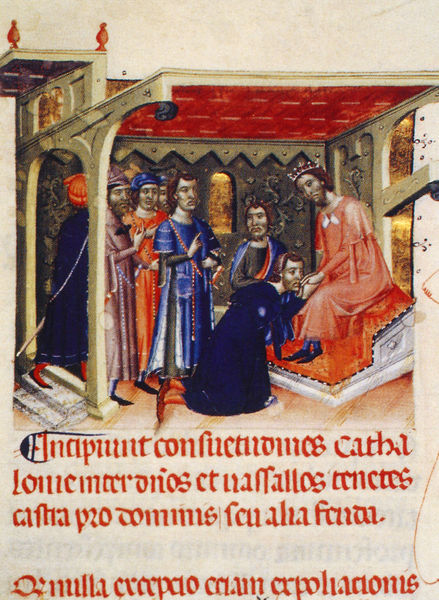
Titel: Llibre Verd de Barcelona
Institution: Barcelona, Arxiu Històric de la Ciutat de Barcelona
Schlagwörter: blau, gruppe, hand, himmel, menschen, sitzen, fenster, grau, hut, kleid, männer, raum, säule, dach, gebäude, haus, rot, malerei, hemd, silber, stehen, bild, hände, gewand, gold, krone, ornage, schrift, küssen, papier, bogen, kette, könig, thron, detail, stufen, tor, buch, orient, seite, text, ketten, knien, ritter, darstellung, altar, buchseite, jesus, ehrerbietung, vatikan, baldachin, einblick, miniatur, demut, aufriss, latein, initial, buchmalerei, rote decke, schrifzug, handluss